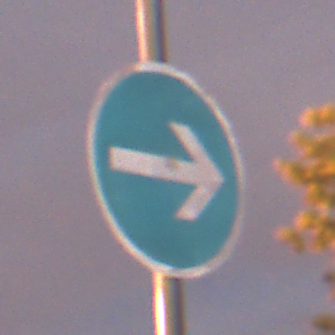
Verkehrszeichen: VorgeschriebeneFahrtrichtungHierRechts
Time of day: Night
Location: Outdoor (Suburban)
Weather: PartlyCloudy
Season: NotSpecified
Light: Artificial